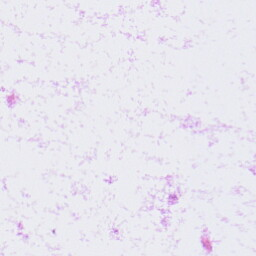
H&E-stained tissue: LymphNode